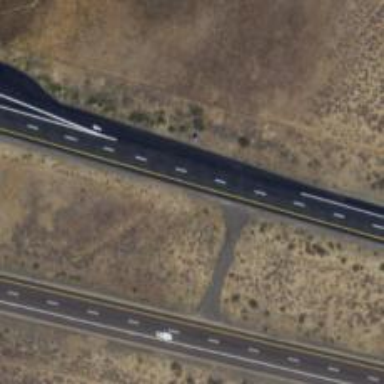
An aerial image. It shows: Trunk link highway with asphalt surface.